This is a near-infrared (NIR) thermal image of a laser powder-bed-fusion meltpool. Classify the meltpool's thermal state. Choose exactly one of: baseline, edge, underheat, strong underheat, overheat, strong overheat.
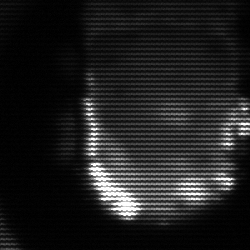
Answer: baseline